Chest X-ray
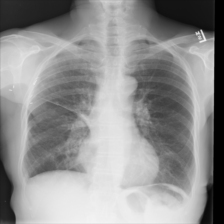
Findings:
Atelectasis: negative
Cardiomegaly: negative
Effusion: negative
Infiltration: negative
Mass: negative
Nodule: negative
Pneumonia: negative
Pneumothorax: negative
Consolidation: negative
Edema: negative
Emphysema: negative
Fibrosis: negative
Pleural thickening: negative
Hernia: negative